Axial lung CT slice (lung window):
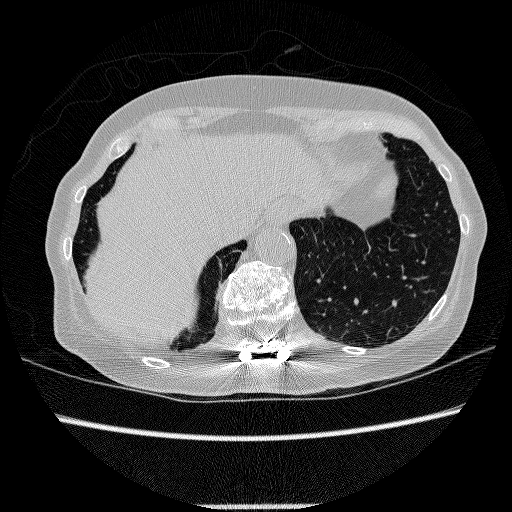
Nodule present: no